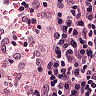
Metastatic tissue present: no